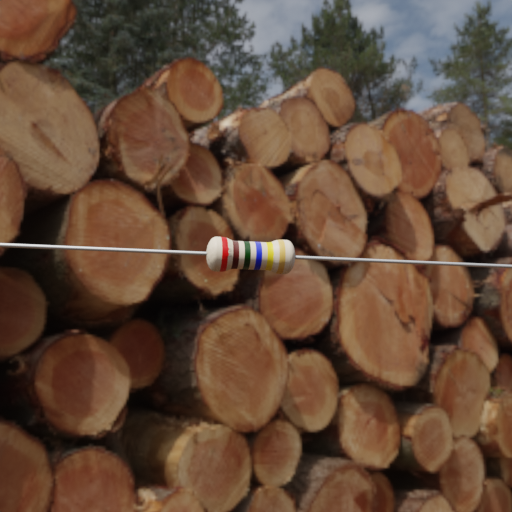
Resistor colour bands (in order): red, brown, black, blue, yellow, gold